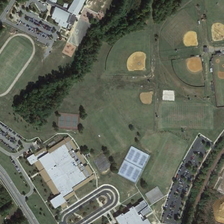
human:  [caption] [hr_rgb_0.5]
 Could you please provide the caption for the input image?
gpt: six baseball fields and a playground are in a school with many green trees and several parking lots .

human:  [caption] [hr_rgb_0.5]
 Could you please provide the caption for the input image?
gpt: six baseball fields and a playground are in a school with many green trees and several parking lots .

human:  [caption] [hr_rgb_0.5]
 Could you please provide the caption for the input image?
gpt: six baseball fields and a playground are in a school with many green trees and several parking lots .

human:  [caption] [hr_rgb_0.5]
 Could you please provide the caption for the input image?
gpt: six baseball fields and a playground are in a school with many green trees and several parking lots .

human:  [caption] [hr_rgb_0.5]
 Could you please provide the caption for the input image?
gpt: six baseball fields and a playground are in a school with many green trees and several parking lots .